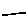
Label: line